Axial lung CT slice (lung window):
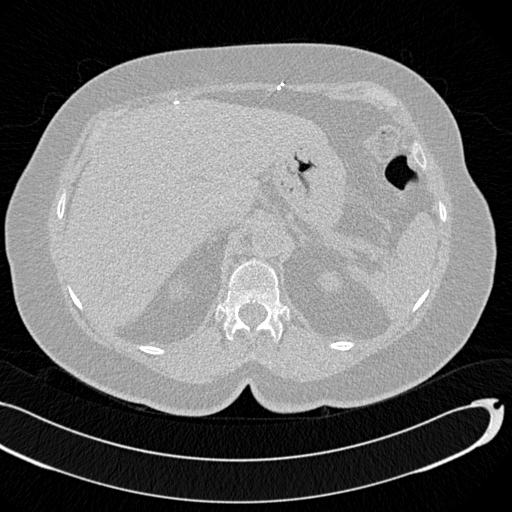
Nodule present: no